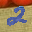
Label: 2